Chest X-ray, PA view. Patient: 31 years old, sex M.
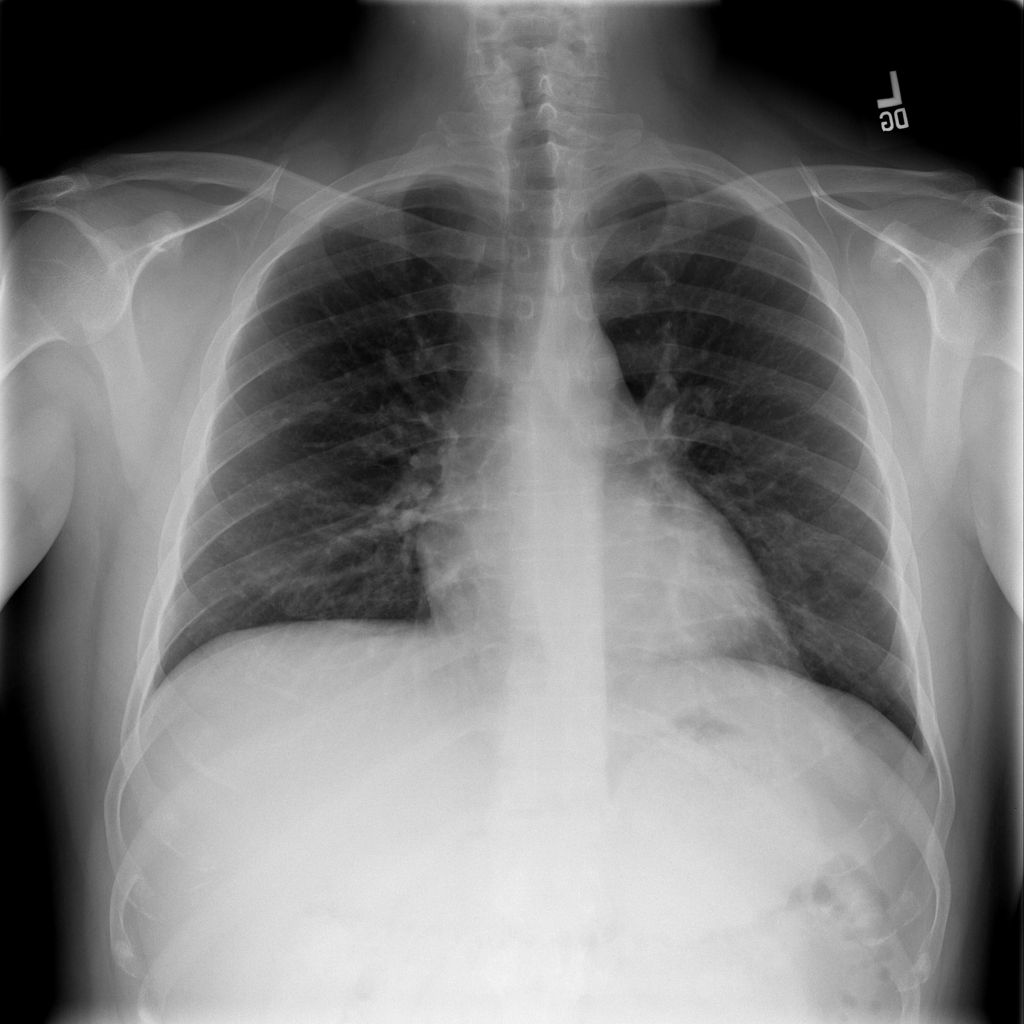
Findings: No Finding